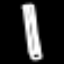
Label: pencil